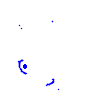
Particle: kaon